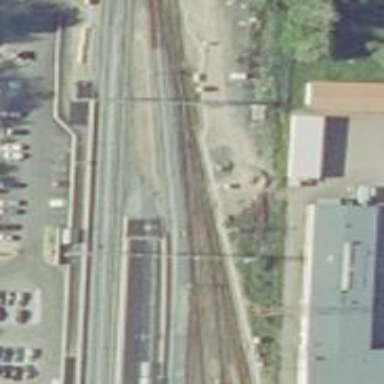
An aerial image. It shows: Railway signal.